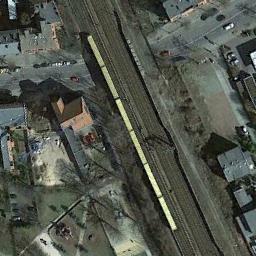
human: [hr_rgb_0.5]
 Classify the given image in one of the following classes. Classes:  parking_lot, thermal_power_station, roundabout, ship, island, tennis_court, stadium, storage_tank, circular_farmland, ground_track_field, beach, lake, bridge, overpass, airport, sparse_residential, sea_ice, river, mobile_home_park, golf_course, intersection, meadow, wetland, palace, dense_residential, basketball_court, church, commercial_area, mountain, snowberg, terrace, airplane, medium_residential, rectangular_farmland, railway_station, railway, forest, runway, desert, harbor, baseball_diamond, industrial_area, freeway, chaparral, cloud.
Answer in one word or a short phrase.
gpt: railway